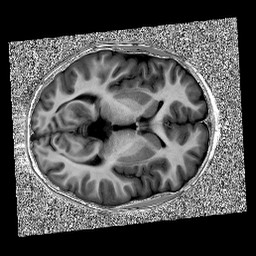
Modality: UNIT1
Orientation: axial
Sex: male
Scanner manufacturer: siemens
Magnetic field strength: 3 T
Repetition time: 5 s
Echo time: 0.00368 s